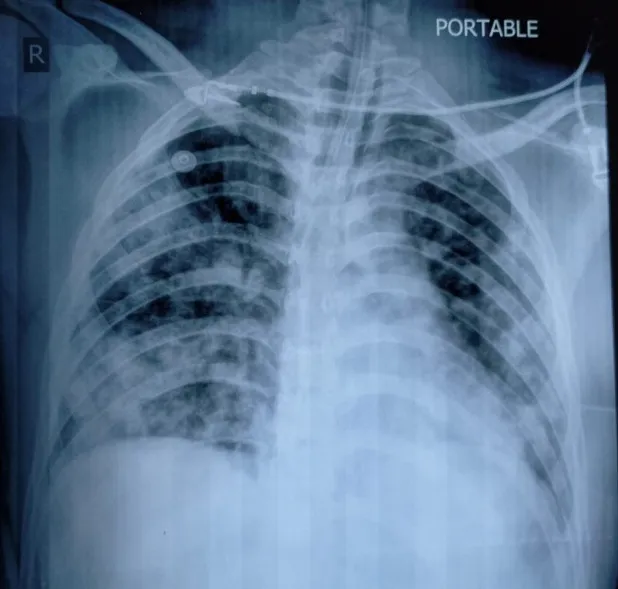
Chest X-ray shows diffuse multi-lobar infiltrates consistent with acute respiratory distress syndrome.
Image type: radiology (x_ray)